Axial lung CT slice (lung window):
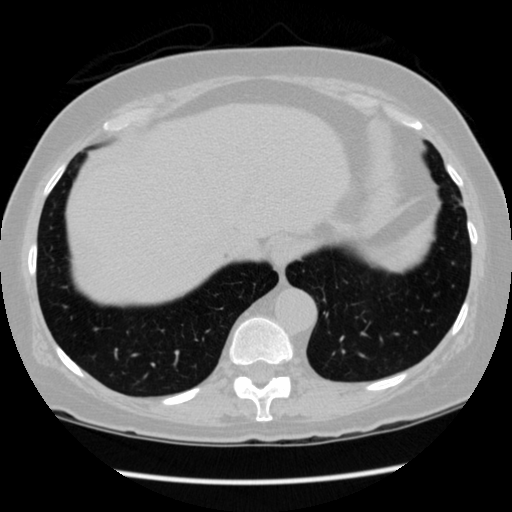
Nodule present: no